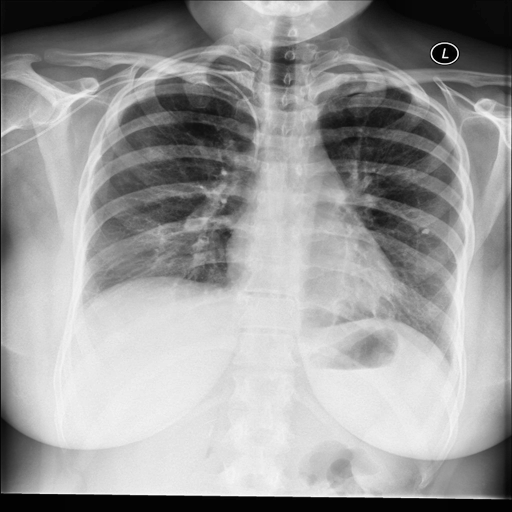
Finding: NORMAL